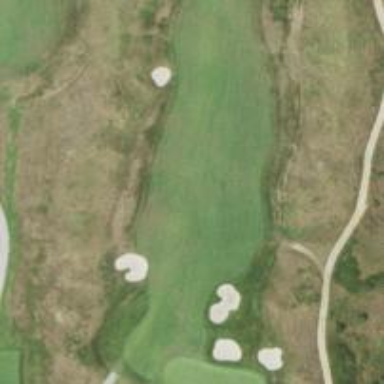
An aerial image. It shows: View of golf hole.